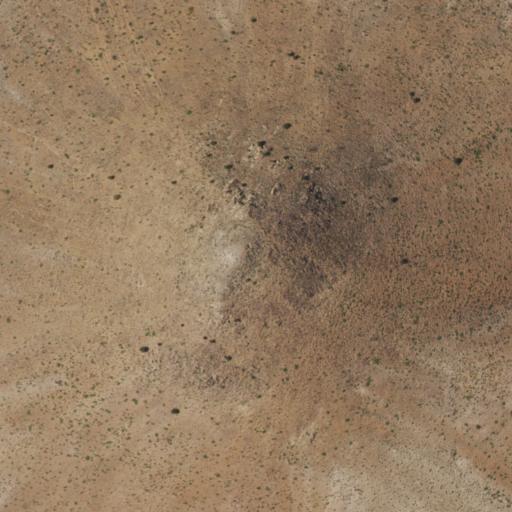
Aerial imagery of mountain in New Mexico named Beacon hill containing grassland and shrub